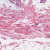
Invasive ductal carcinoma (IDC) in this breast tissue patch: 0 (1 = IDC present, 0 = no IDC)